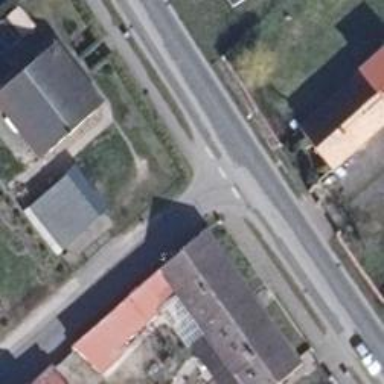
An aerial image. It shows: Secondary road with asphalt surface.